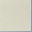
Piece: xx